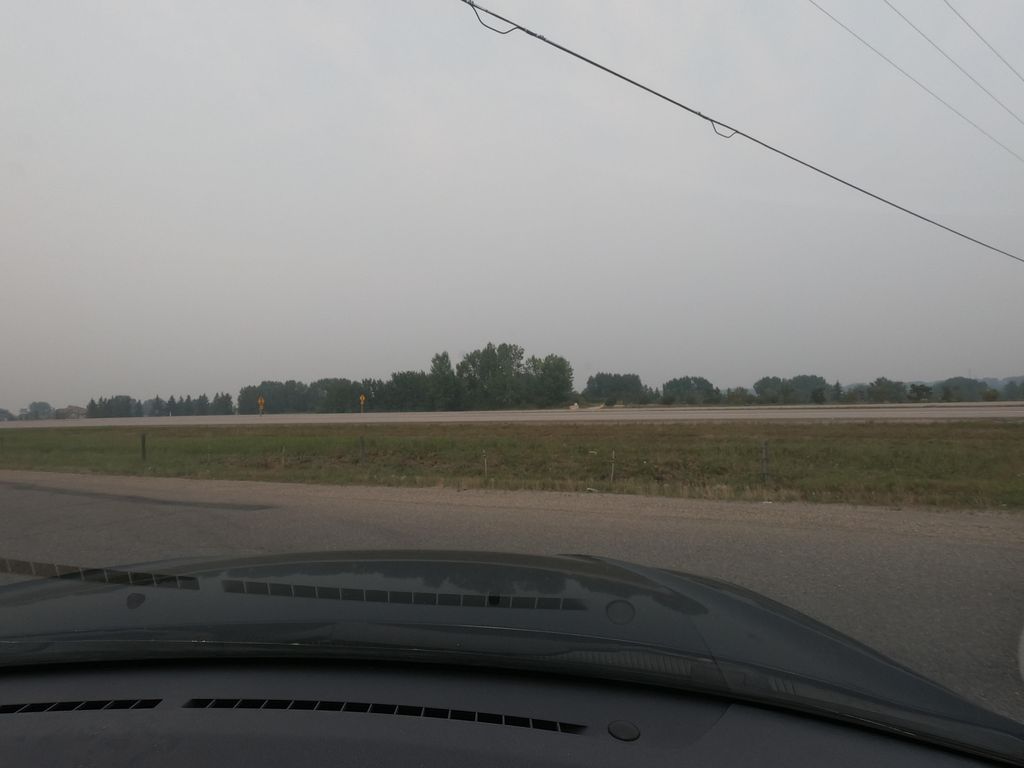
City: calgary